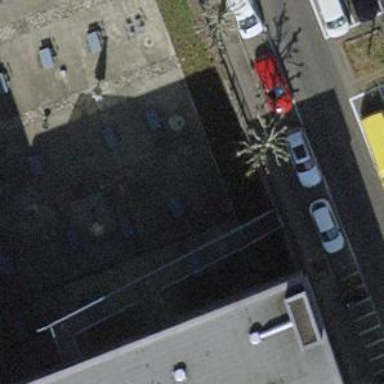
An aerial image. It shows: Parking lane with asphalt surface.